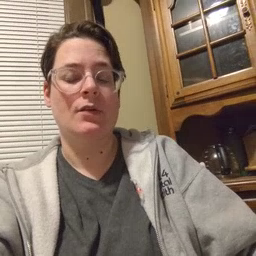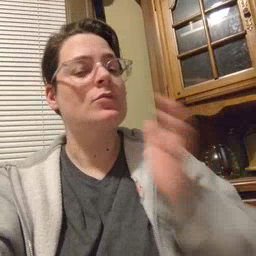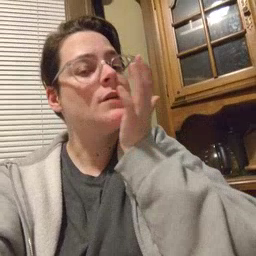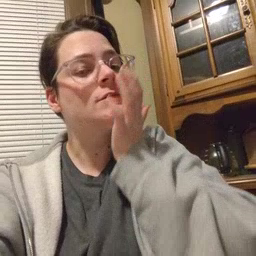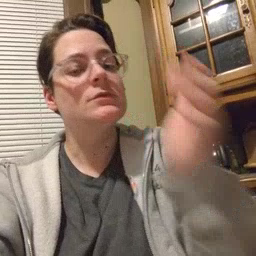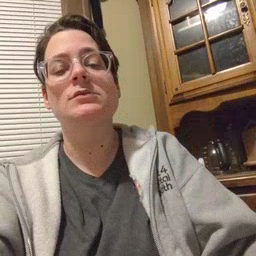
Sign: grass